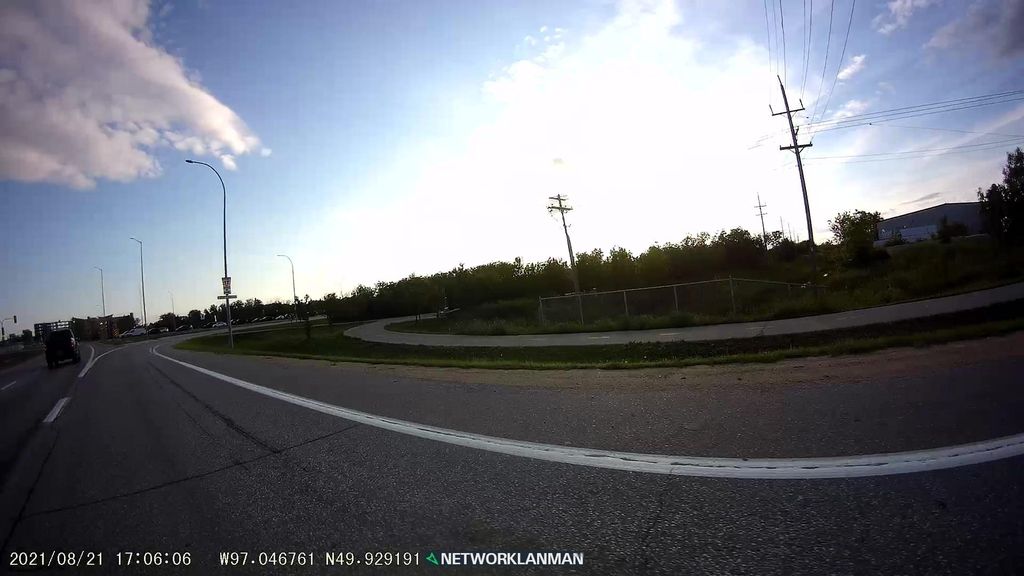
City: winnipeg